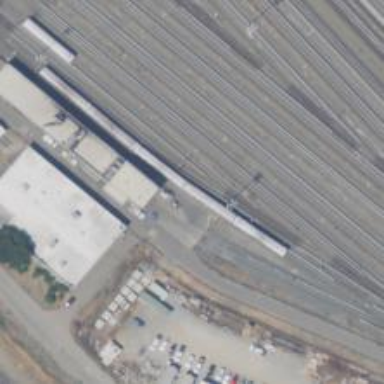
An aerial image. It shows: Yard area with electrified rail tracks.